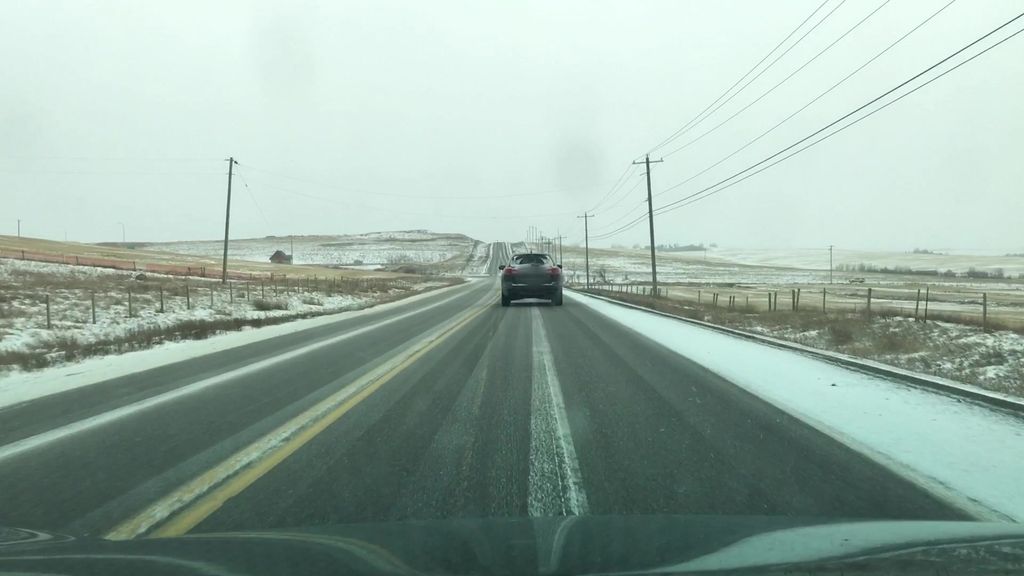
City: calgary